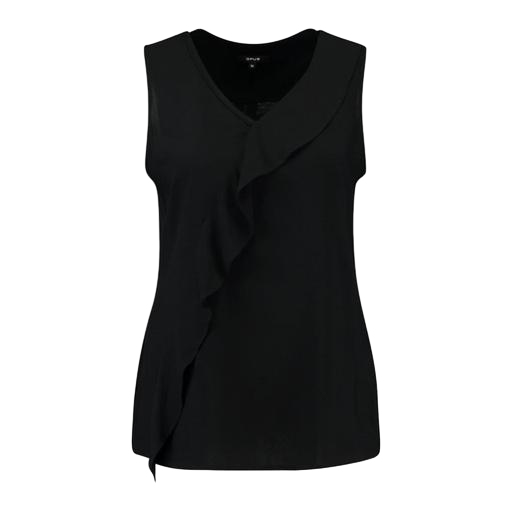
black sleeveless ruffle front top, black v-neck top only macy, black sleeveless high-low top only macy, white background